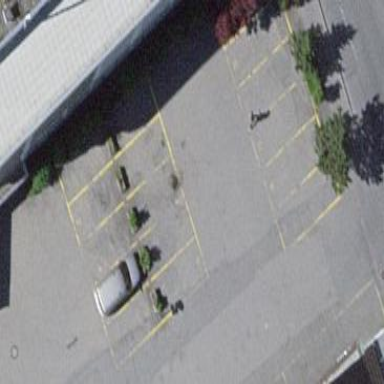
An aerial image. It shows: Parking area with surface.